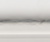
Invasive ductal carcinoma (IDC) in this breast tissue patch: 0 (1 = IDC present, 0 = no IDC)